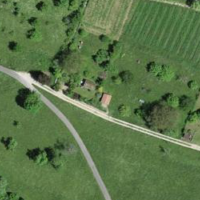
EUNIS habitat code: 24
Species observed at this site:
Dendrocopos major
Allium ursinum
Falco tinnunculus
Buteo buteo
Geranium pyrenaicum
Sturnus vulgaris